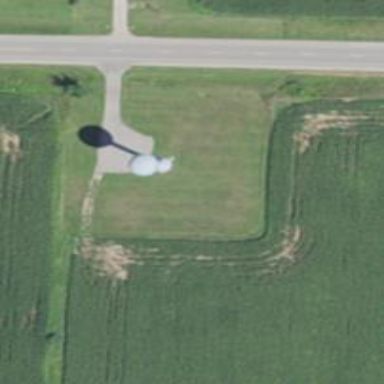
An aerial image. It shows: Water tower that is man-made.